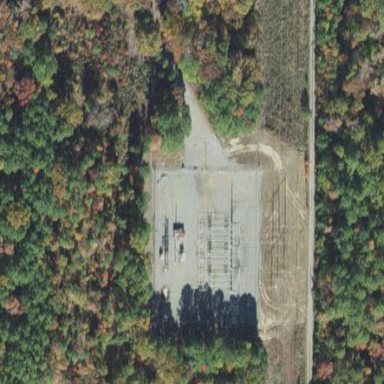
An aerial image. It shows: Power substation.